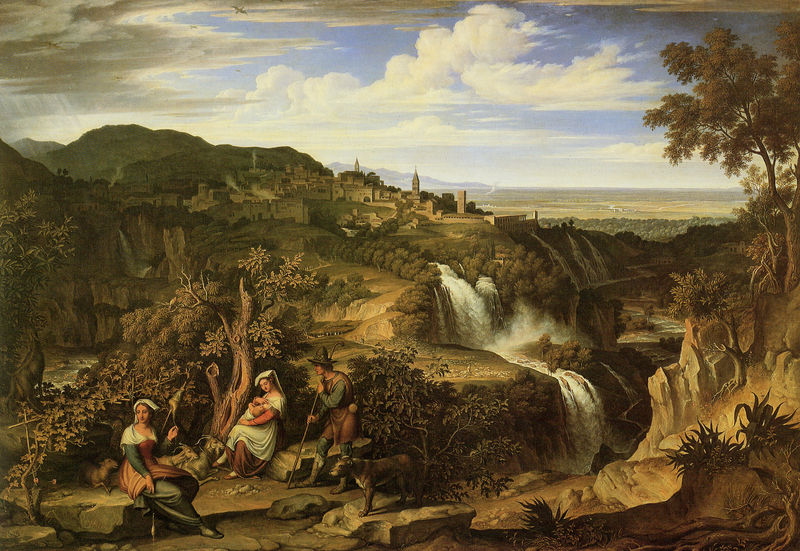
Titel: Die Wasserfälle von Tivoli
Künstler: Joseph Anton Koch
Standort: Wien
Institution: Österreichische Galerie im Belvedere
Schlagwörter: baum, berg, blau, dunkel, felsen, gemälde, gruppe, hand, himmel, laub, mann, meer, umhang, vogel, wasser, weiß, wolken, bäume, fluss, frauen, gelb, grün, kirchturm, landschaft, menschen, see, sitzen, stadt, braun, femmes, frau, grau, hell, hintergrund, hut, kleid, licht, schwarz, strasse, szene, vordergrund, blick, hund, rot, schleier, tier, tuch, weg, wolke, haube, malerei, hose, arm, gesicht, stein, steine, bach, baumstamm, erde, feld, felder, ferne, gräser, horizont, häuser, hügel, natur, weide, weite, busch, kirche, pfad, sonne, wege, wiesen, gewand, gewänder, kind, mutter, pflanzen, renaissance, tal, wald, wasserfall, arbeit, bauern, kirchturmspitze, stock, turm, turmspitze, gischt, magd, ansicht, ort, schuhe, berge, fels, gebirge, dorf, kuh, schlucht, naiv, baby, idylle, ölgemälde, unwetter, handarbeit, wolle, homme, vert, regen, village, lamm, schaf, burg, weiden, kreuz, türme, idyll, stillen, stiefel, wurzeln, sehnsucht, chien, lac, wanderer, brauntöne, mittelalter, wams, vue, strassen, assis, rouge, aloe, kakteen, graben, tempel, flamand, hirtenstab, femme, turmspitzen, weinstock, maria, lumière, hirte, hirten, schäfer, romantisme, ausruhen, ziege, arbre, soleil, bois, ciel, foret, nature, paysage, fleuve, horizon, eau, montagnes, überschlag, clocher, ville, spindel, spinnen, rocken, knecht, bleu, montagne, riviere, ziegen, paysans, campagne, pastorale, bébé, enfant, maternité, mère, repos, gund, cité, nuages, église, rochers, schauer, arbres, overbeck, romantique, hirt, baton, berger, animaux, gens, wolkenschleier, cascade, huhu, nazaréen, bergers, rouet, wasserfälle, maiden, bouc, kirchturmspitzen, personnages, chute, famille, feuille, scène, stillend, bergère, hollandais, landschafr, bäaume, troupeau, lointain, arcadie, astrée, bergères, céladon, moritz von schwind, quenouille, spinnrocken, spinnwirtel, vallée, forteresse, laine, loth, souche, chèvres, vigne, fileuse, flauve, brebis, panorame, chute d´eau, crosse, boucs, nuagesz, treille, racine, pâtre